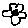
Label: flower